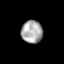
Tissue: skin
Cell type: Others
Senescence score: 0.7324
Nuclear area (px): 476
Mean DAPI intensity: 167.557